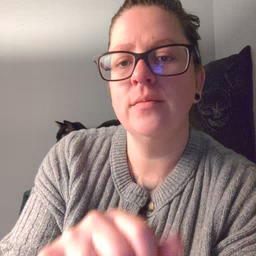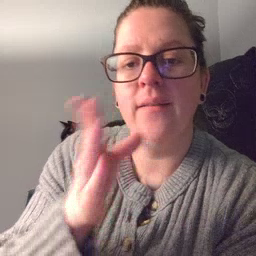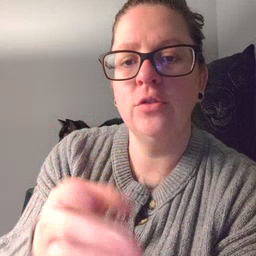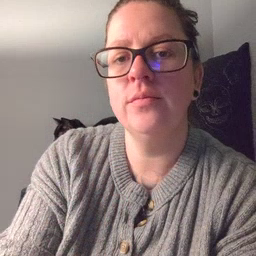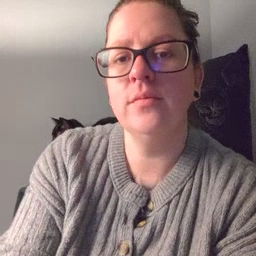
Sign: after